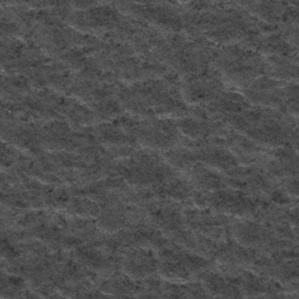
Label: frost